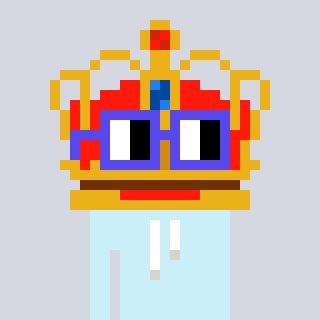
a pixel art character with square blue glasses, a crown-shaped head and a cold-colored body on a cool background